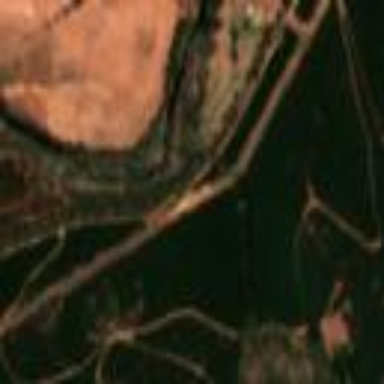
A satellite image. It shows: Plantation of evergreen needle-leaved trees in forest area.